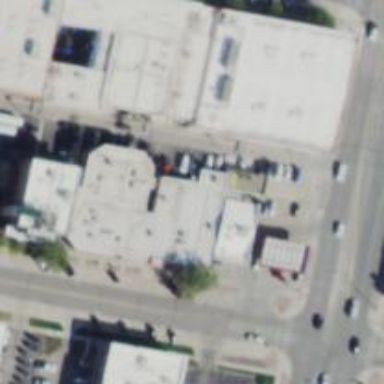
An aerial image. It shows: Convenience shop.